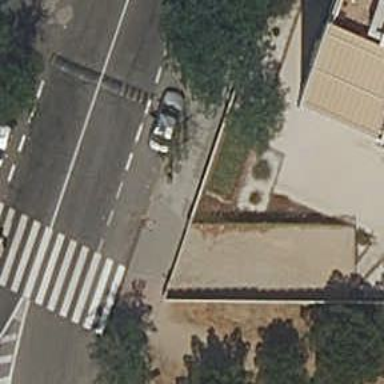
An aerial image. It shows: Bus stop with platform for public transport.